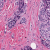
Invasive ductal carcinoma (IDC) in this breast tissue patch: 1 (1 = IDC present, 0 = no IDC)